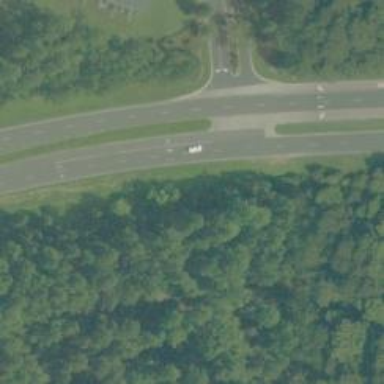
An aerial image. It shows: Secondary link road with asphalt surface.